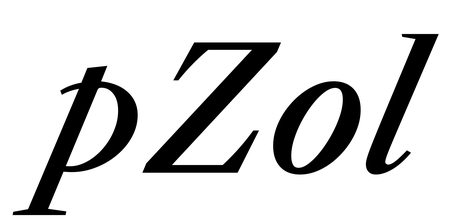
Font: LibreCaslonText-Italic_Medium_Italic